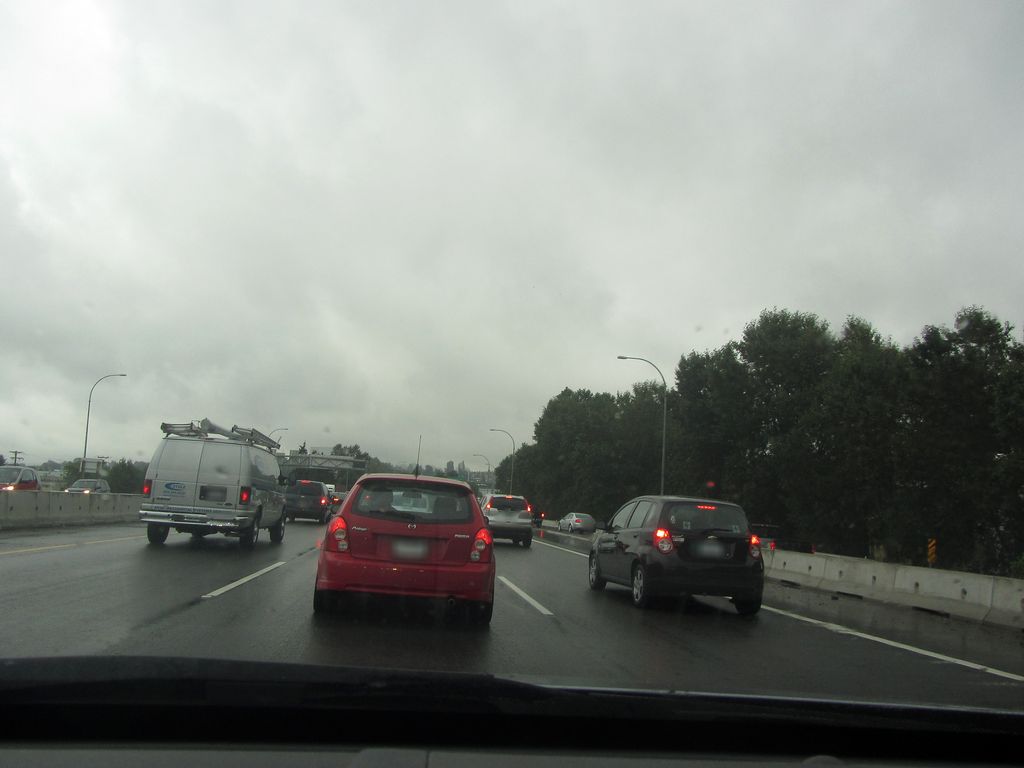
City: vancouver